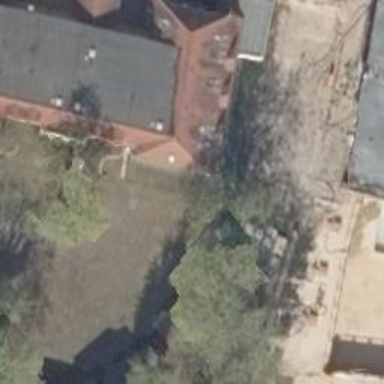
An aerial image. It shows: Part of building.